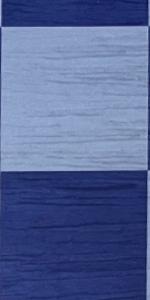
Label: Empty